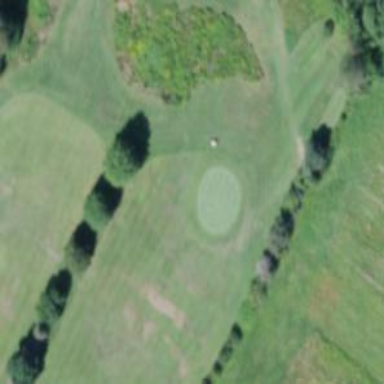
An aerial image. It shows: Golf hole.